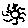
Label: sun